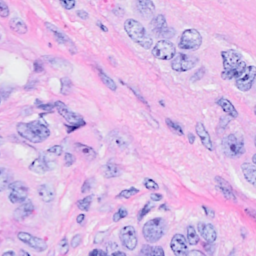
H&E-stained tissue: Breast